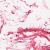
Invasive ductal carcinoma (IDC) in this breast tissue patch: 0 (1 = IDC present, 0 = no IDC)